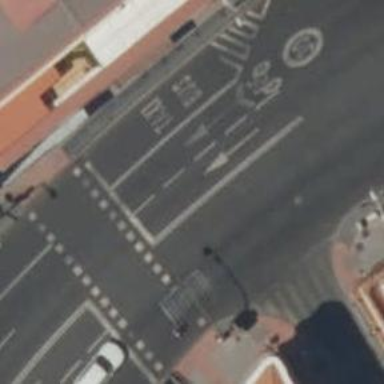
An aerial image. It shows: Secondary road with asphalt surface. There is shared lane on the left side for cyclists.